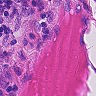
Metastatic tissue present: yes